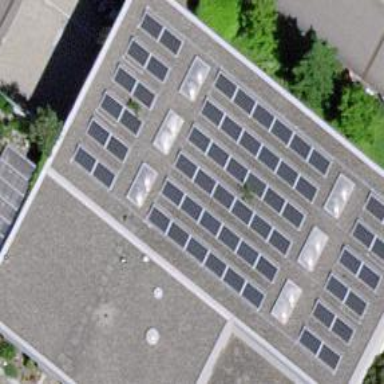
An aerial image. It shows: Solar power generator with photovoltaic panels.